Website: home-depot
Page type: payment
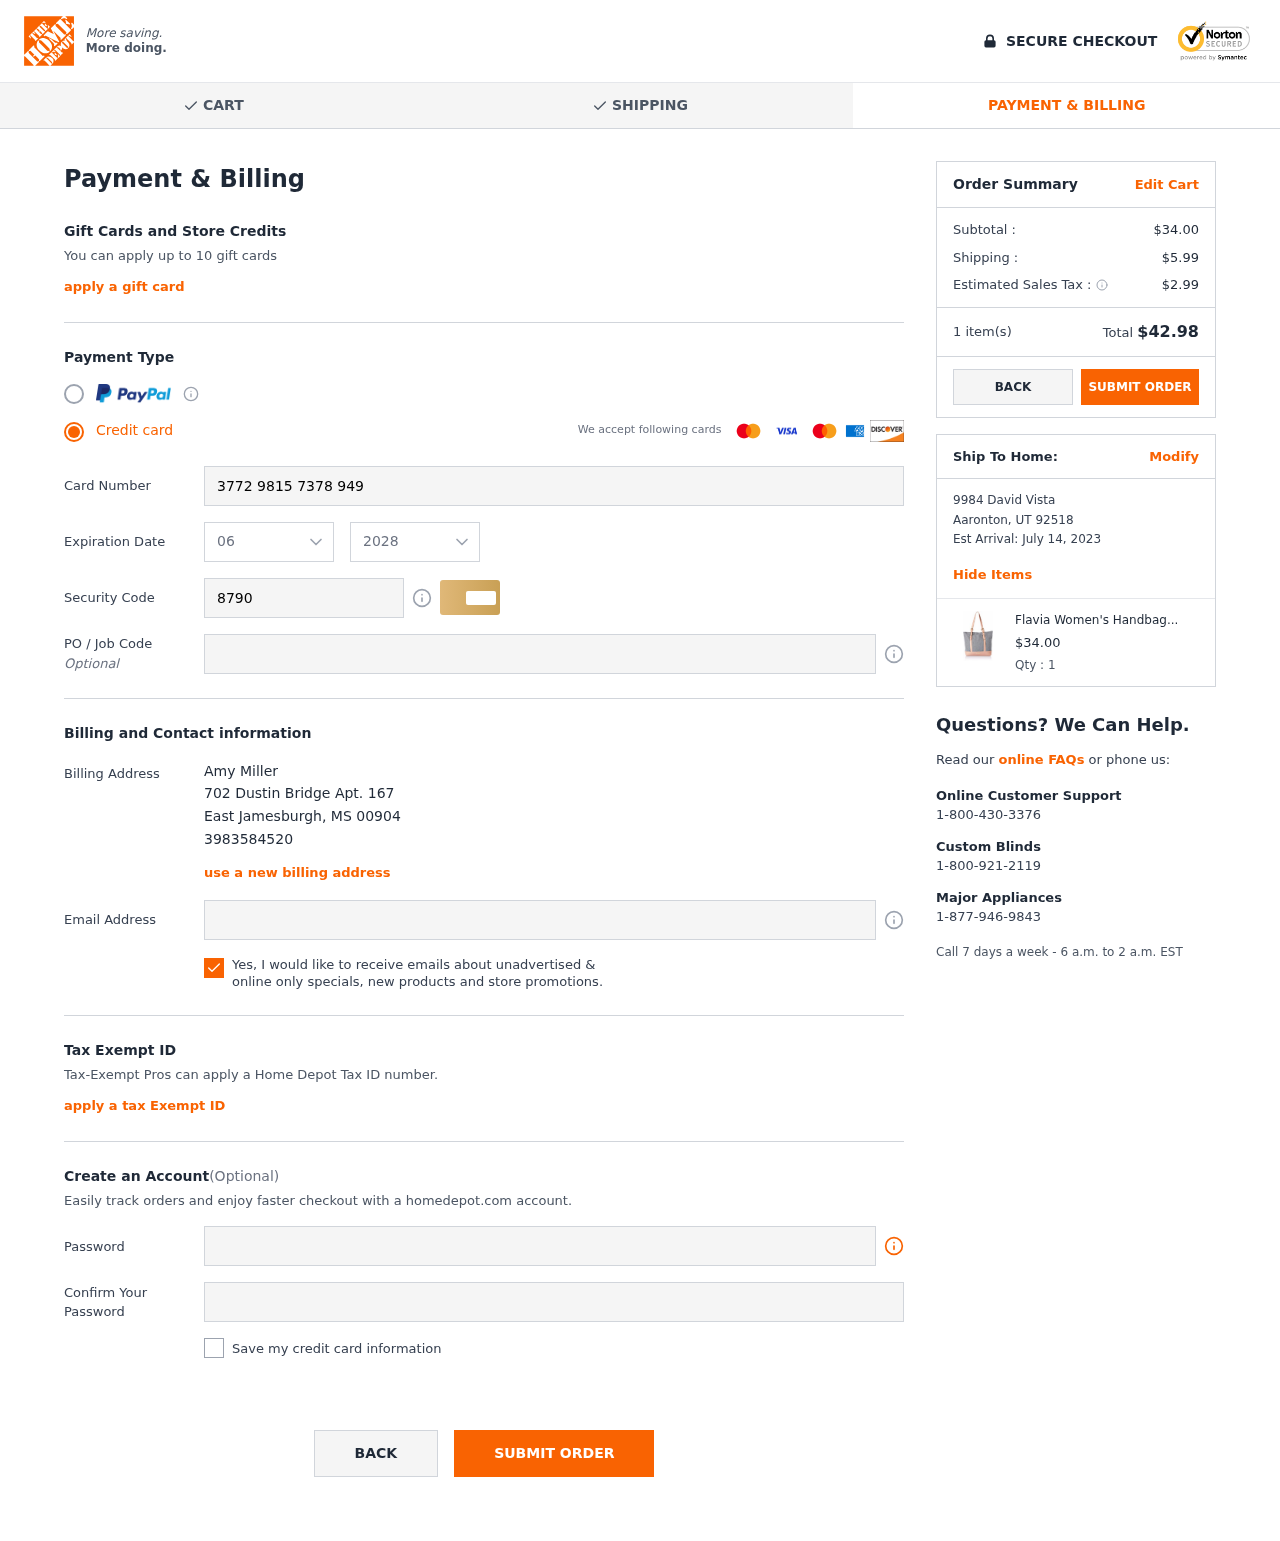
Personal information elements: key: PII_CARD_CVV
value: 8790
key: PII_CARD_EXPIRY_MONTH
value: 06
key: PII_CARD_EXPIRY_YEAR
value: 28
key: PII_CARD_NUMBER
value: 3772 9815 7378 949
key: PII_CITY
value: East Jamesburgh
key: PII_CITY2
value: Aaronton
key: PII_EMAIL
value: amymiller@yahoo.com
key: PII_FULLNAME
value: Amy Miller
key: PII_PHONE
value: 3983584520
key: PII_POSTCODE
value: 00904
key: PII_POSTCODE2
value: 92518
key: PII_STATE_ABBR
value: MS
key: PII_STATE_ABBR2
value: UT
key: PII_STREET
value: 702 Dustin Bridge Apt. 167
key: PII_STREET2
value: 9984 David Vista
Product elements: key: PRODUCT1_NAME
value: Flavia Women's Handbag (Lt Pink)
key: PRODUCT1_PRICE
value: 34
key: PRODUCT1_QUANTITY
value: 1
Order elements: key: ORDER_SUBTOTAL
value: $34.00
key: ORDER_SHIPPING_COST
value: $5.99
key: ORDER_TAX
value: $2.99
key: ORDER_NUM_ITEMS
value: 1 item(s)
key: ORDER_TOTAL
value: $42.98
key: ORDER_DELIVERY_DATE
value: July 14, 2023